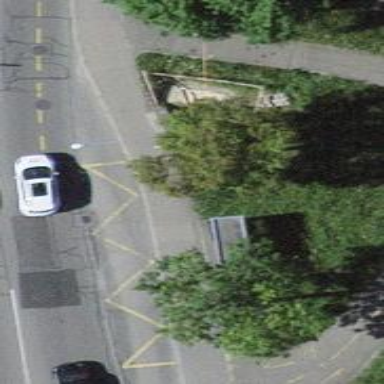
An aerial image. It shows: Bus stop with shelter. It is platform for public transport.